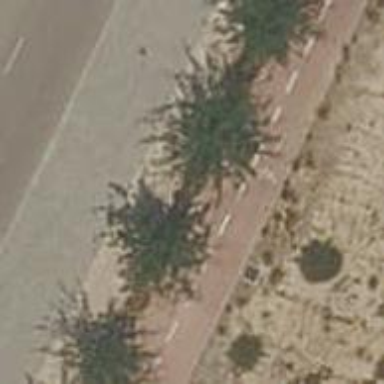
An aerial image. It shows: Row of trees in natural setting.